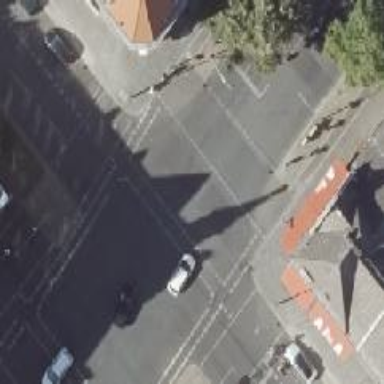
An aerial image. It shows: Road crossing with traffic signals.